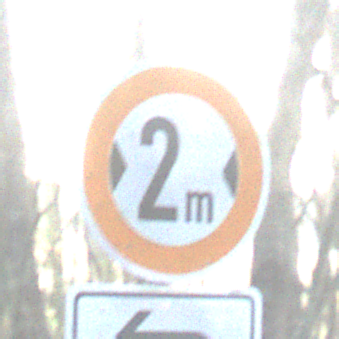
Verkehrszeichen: TatsaechlicheBreite2
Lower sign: RichtungsangabeDurchPfeile2
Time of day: SunriseSunset
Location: Outdoor (Nature)
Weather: Clear
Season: Winter
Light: Natural